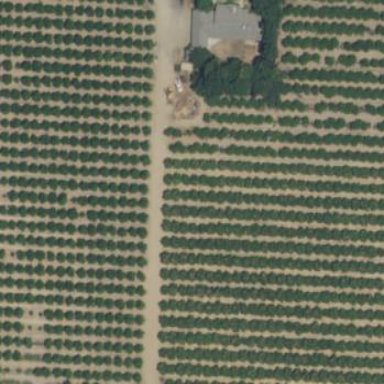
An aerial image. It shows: Orange orchard with rows of orange trees.